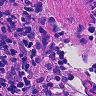
Metastatic tissue present: no